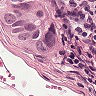
Metastatic tissue present: yes